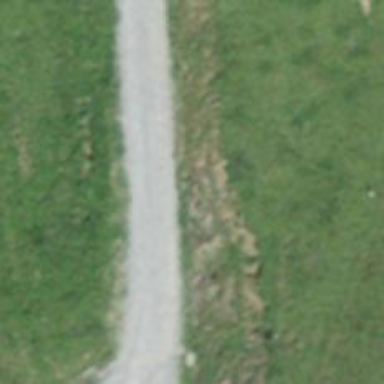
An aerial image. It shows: Gravel track suited for downhill activities. It is of intermediate difficulty level and graded as grade 3 in terms of track type.